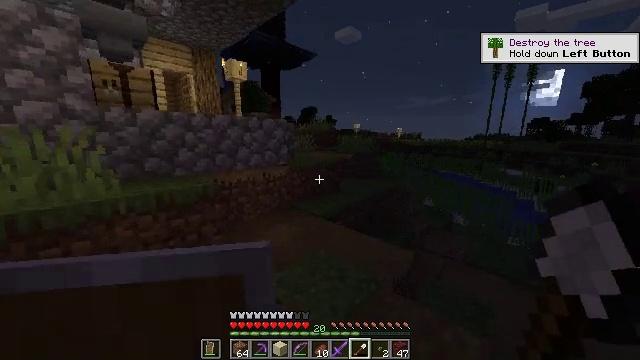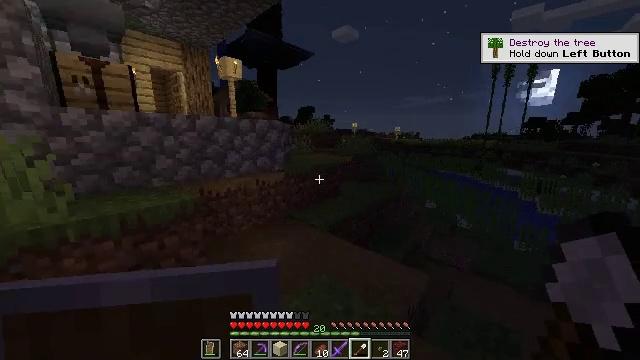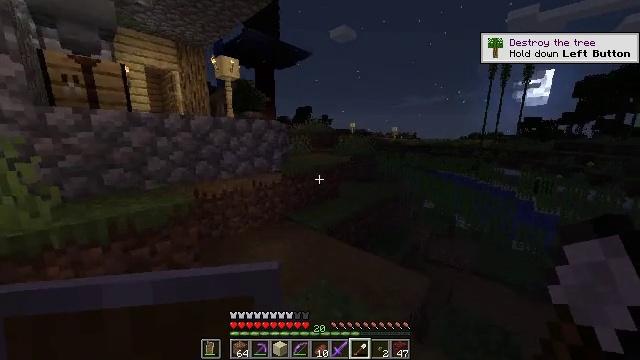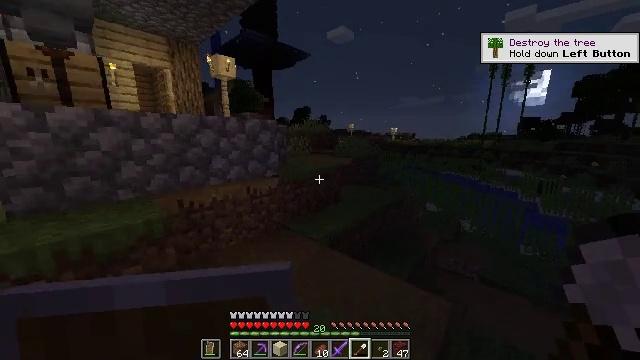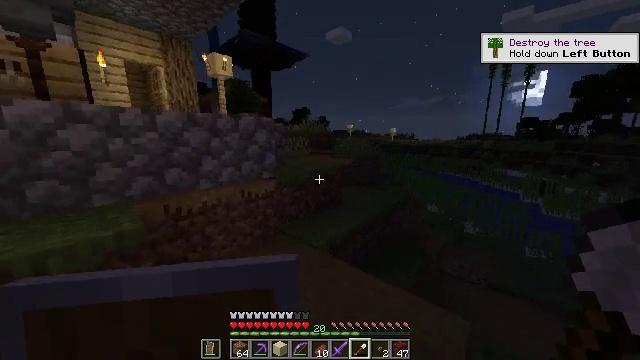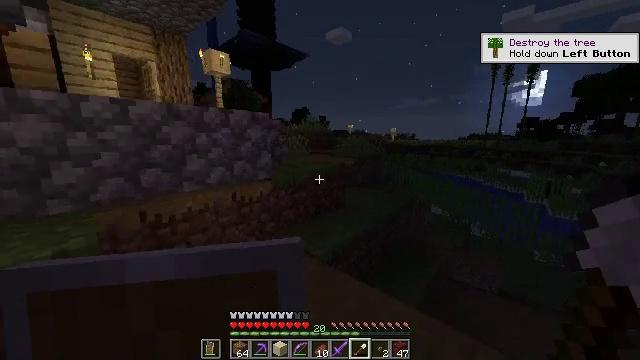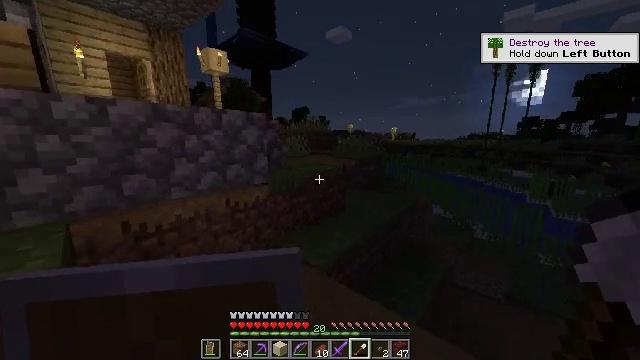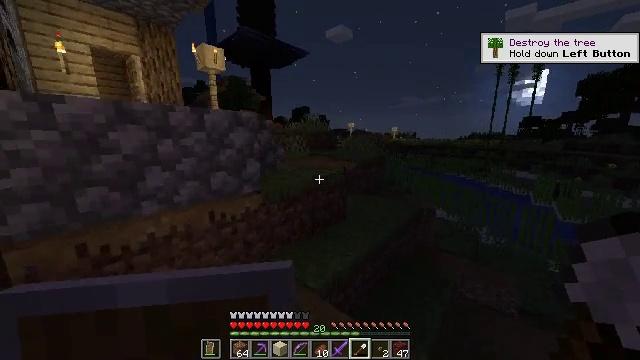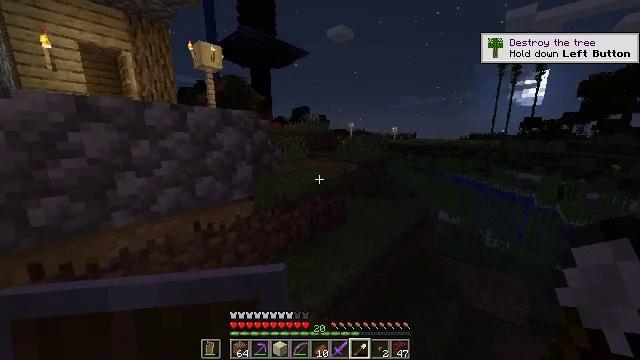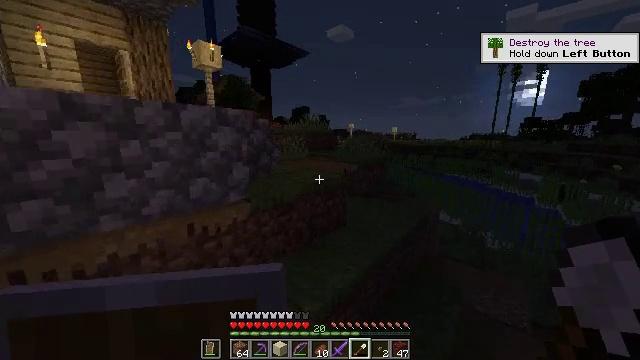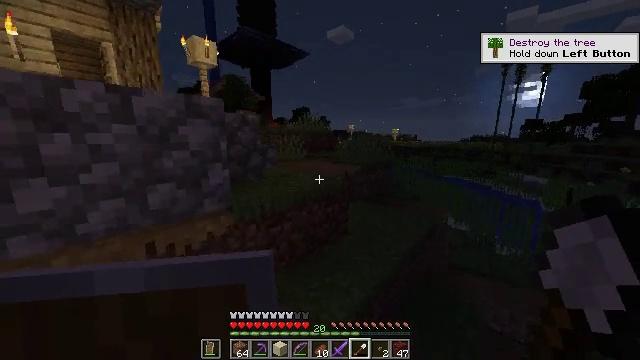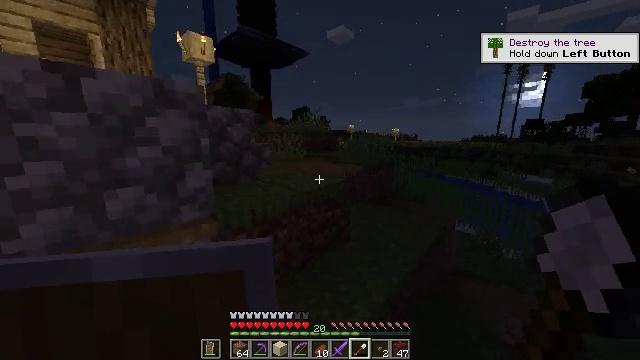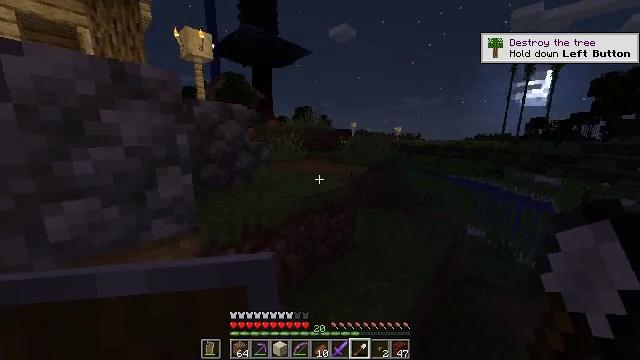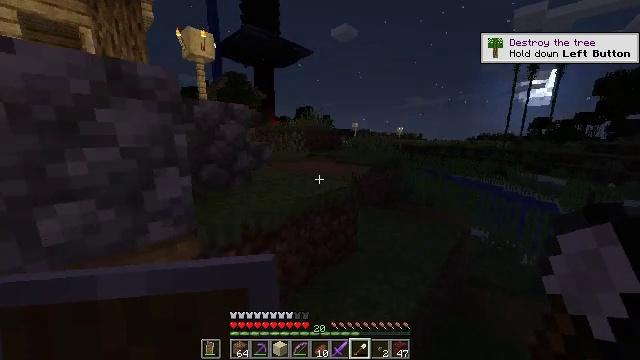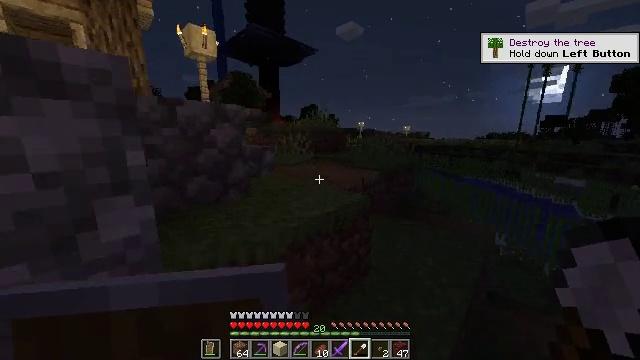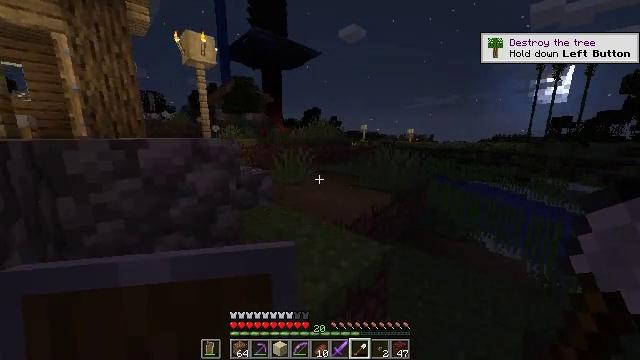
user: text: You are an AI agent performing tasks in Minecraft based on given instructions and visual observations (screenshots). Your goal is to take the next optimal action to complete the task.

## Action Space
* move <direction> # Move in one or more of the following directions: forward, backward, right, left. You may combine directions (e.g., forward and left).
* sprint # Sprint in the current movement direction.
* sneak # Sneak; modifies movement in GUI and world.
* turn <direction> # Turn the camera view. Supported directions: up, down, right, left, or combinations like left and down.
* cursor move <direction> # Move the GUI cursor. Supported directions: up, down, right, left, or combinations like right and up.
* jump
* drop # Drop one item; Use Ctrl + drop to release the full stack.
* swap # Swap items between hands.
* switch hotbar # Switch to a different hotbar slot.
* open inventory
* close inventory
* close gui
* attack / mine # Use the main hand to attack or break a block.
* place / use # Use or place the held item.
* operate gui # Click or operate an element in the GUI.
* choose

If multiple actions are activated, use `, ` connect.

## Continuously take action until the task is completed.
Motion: motion action
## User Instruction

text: Break oak leaves from the trees.
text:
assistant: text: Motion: move forward
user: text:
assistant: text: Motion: move forward
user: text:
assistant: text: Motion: move forward
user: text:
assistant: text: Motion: move forward
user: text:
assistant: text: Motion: move forward
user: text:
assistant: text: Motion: move forward
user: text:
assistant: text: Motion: move forward
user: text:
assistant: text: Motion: move forward
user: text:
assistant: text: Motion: move forward
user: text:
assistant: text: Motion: move forward
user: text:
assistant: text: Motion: move forward
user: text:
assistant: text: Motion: move forward
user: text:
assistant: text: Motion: move forward
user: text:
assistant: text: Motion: move forward, turn left
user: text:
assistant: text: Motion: move forward, jump
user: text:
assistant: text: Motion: move forward, jump
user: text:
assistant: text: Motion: move forward, jump
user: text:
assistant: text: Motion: move forward, turn left, jump
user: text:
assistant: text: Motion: move forward, turn left
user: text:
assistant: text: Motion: move forward, turn left and down
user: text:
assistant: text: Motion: move forward, turn left and down
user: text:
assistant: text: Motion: move forward, turn left
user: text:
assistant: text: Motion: move forward, turn left and down
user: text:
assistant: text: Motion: move forward, turn left, jump
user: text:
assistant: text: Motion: move forward, turn left, jump
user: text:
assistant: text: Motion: move forward, turn left, jump
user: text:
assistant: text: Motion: move forward
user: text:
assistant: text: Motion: move forward
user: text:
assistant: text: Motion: move forward
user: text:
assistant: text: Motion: move forward